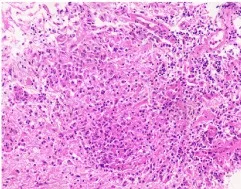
Histopathology and immunohistochemistry manifestations of Langerhans cell histiocytosis (LCH) in patient No. 10. H&E staining reflected marked histiocyte proliferation (H&E, x200 original magnification).
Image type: pathology (h&e)